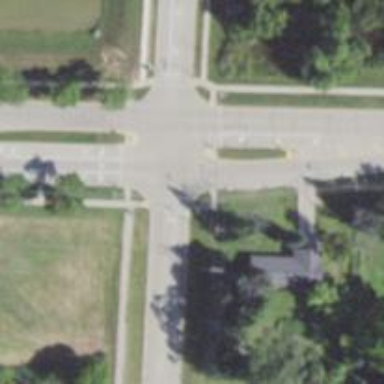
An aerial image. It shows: Zebra crossing on the road.